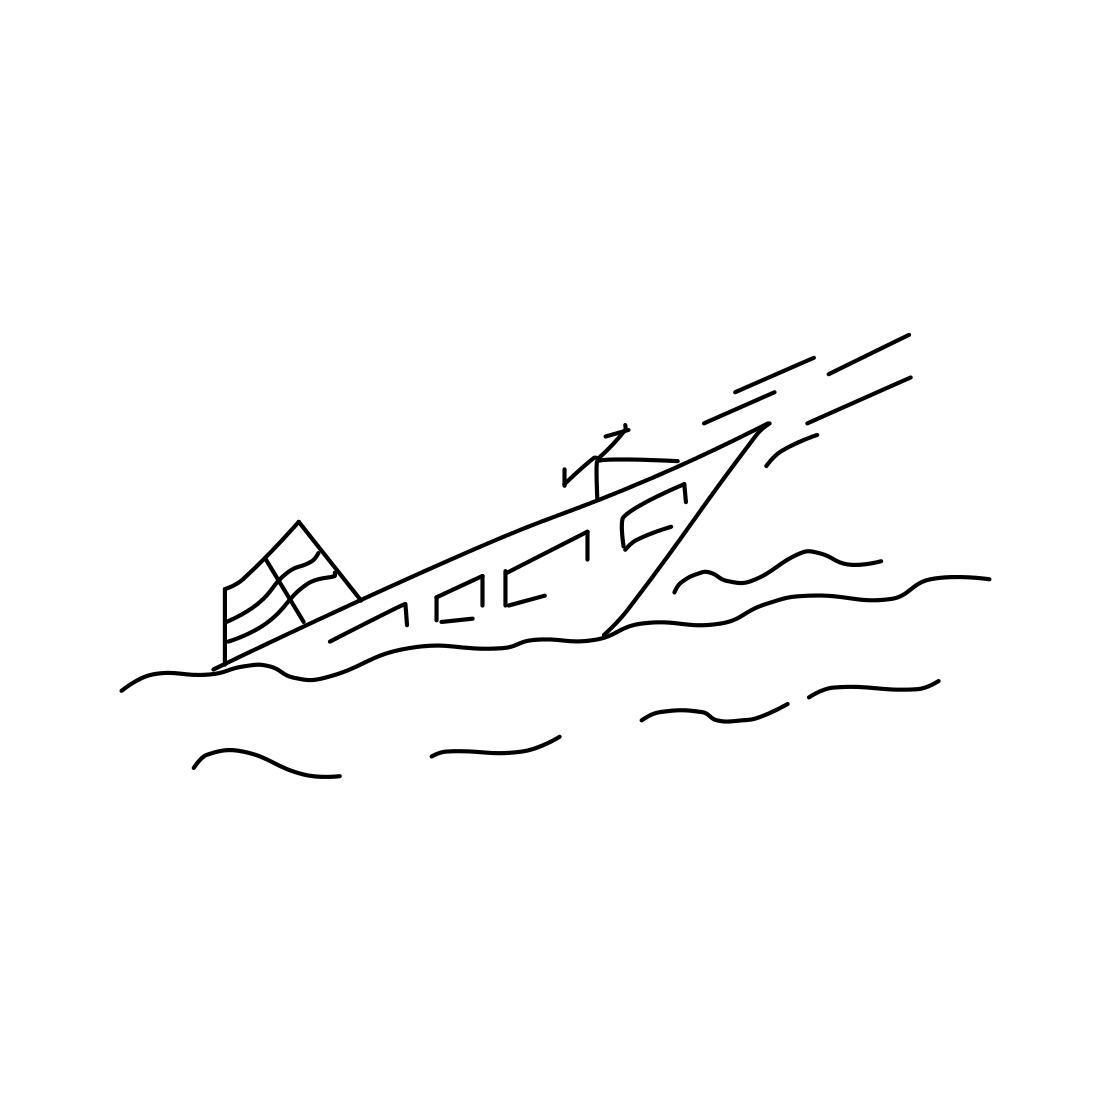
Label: speed-boat